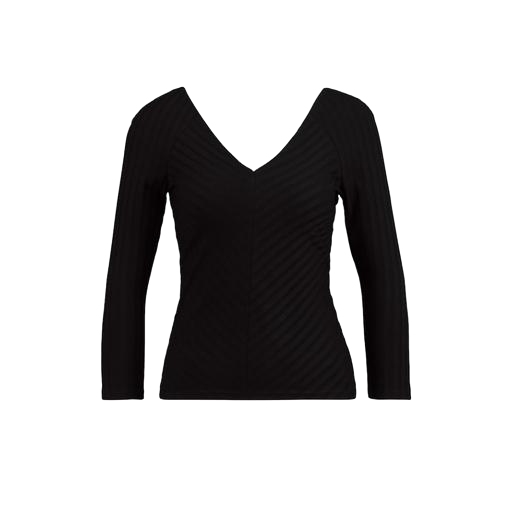
black v-neck top only macy, black three-quarter-sleeve top only macy, black long-sleeve v-neck top, white background